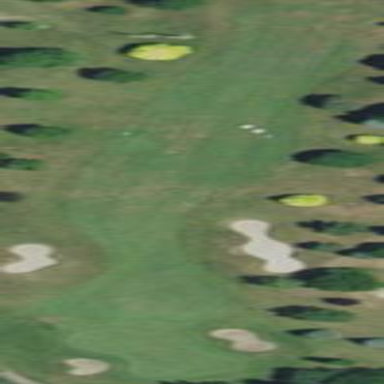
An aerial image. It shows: Scenic golf fairway.